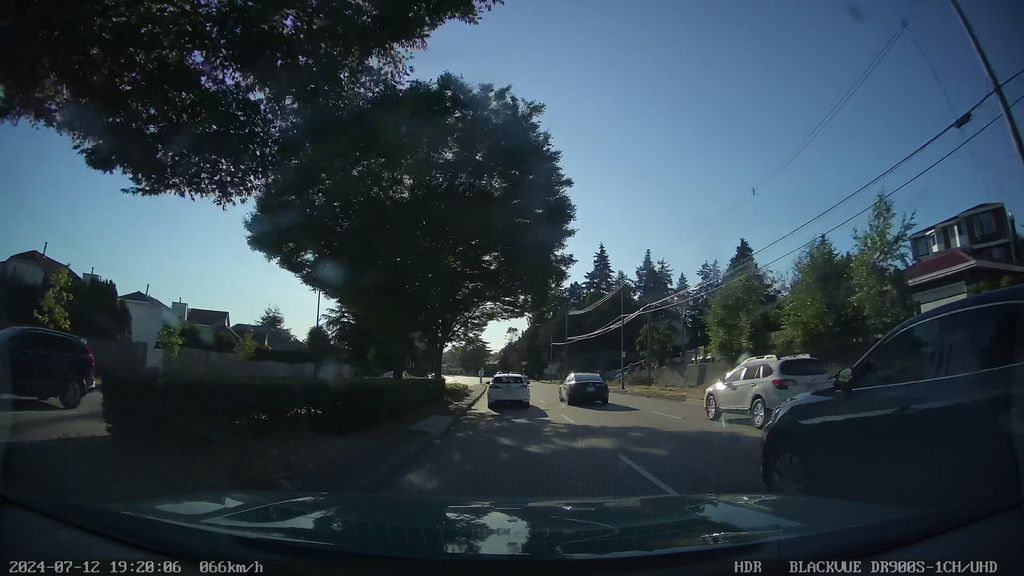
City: vancouver